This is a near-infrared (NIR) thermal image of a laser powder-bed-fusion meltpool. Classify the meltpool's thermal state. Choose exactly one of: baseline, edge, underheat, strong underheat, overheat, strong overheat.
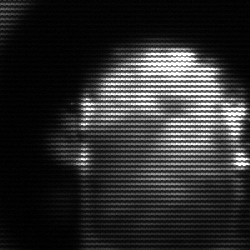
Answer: baseline